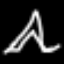
Label: The Eiffel Tower